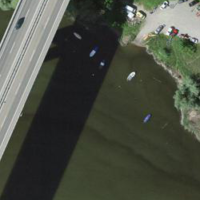
EUNIS habitat code: 57
Species observed at this site:
Lamium galeobdolon